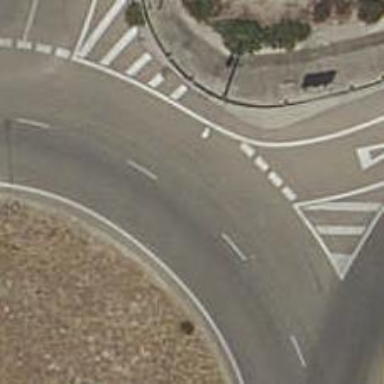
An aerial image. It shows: Tertiary road that leads to roundabout.